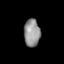
Tissue: lung
Cell type: Epithelial cells
Senescence score: 0.2046
Nuclear area (px): 439
Mean DAPI intensity: 145.729